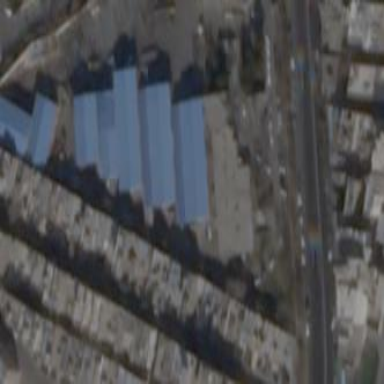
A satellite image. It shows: Industrial building.